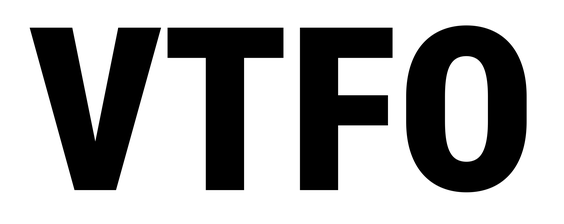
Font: Roboto_Condensed_Black